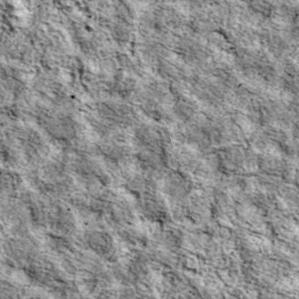
Label: non_frost